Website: home-depot
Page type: payment
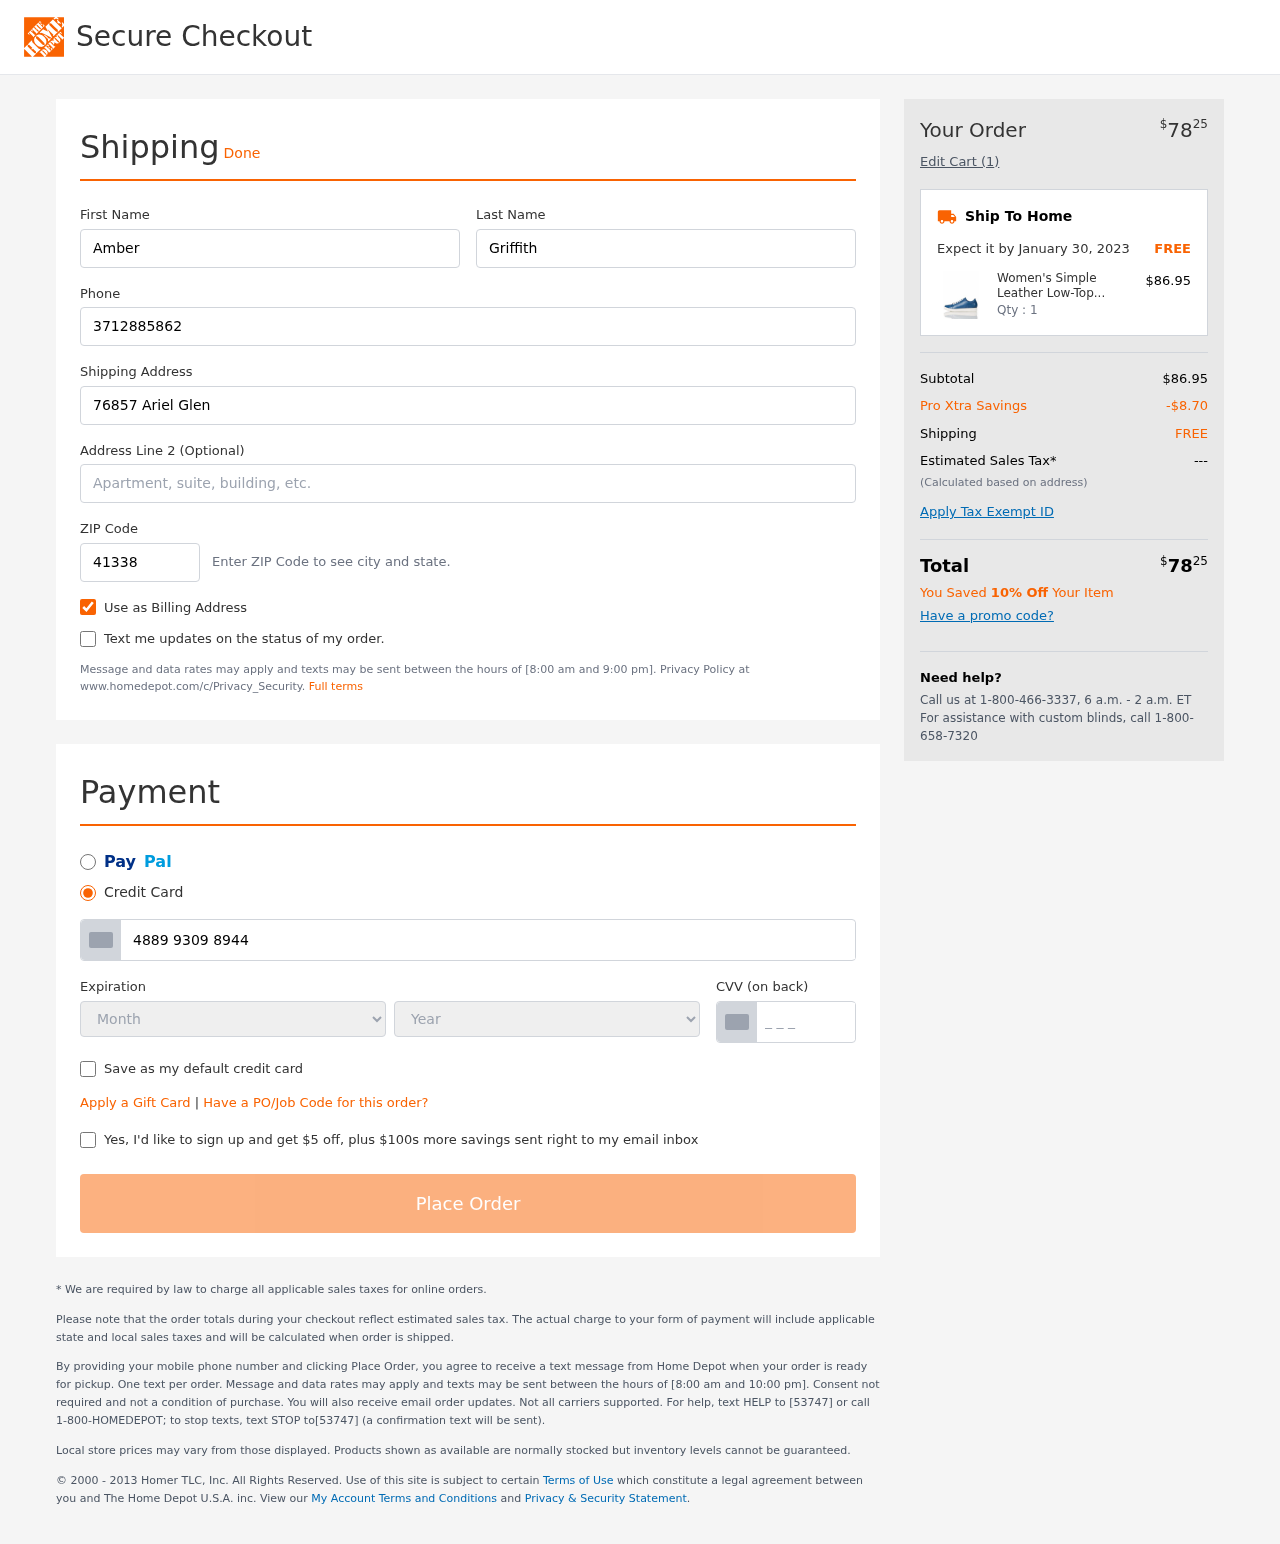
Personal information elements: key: PII_CARD_CVV
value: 631
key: PII_CARD_EXPIRY_MONTH
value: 11
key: PII_CARD_EXPIRY_YEAR
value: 27
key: PII_CARD_NUMBER
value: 4889 9309 8944 3441
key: PII_FIRSTNAME
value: Amber
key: PII_LASTNAME
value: Griffith
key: PII_PHONE
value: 3712885862
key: PII_POSTCODE
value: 41338
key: PII_STREET
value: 76857 Ariel Glen
Product elements: key: PRODUCT1_NAME
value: Women's Simple Leather Low-Top Sneakers, Light Blue, 10.5 US
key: PRODUCT1_PRICE
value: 86.95
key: PRODUCT1_QUANTITY
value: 1
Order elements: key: ORDER_TOTAL
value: $7825
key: ORDER_NUM_ITEMS
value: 1
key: ORDER_DELIVERY_DATE
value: January 30, 2023
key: ORDER_SUBTOTAL
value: $86.95
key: ORDER_DISCOUNT
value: -$8.70
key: ORDER_SHIPPING_COST
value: FREE